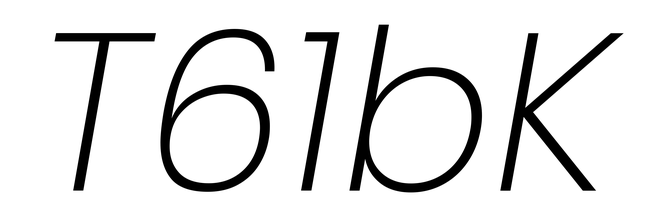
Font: Poppins-ExtraLightItalic